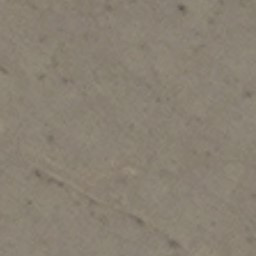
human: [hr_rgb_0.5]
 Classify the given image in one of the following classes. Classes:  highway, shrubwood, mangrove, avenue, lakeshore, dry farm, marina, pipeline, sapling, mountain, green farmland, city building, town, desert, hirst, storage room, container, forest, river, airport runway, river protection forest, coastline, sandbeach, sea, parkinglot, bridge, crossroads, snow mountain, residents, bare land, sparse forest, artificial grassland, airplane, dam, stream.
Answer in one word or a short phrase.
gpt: bare land